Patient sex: M
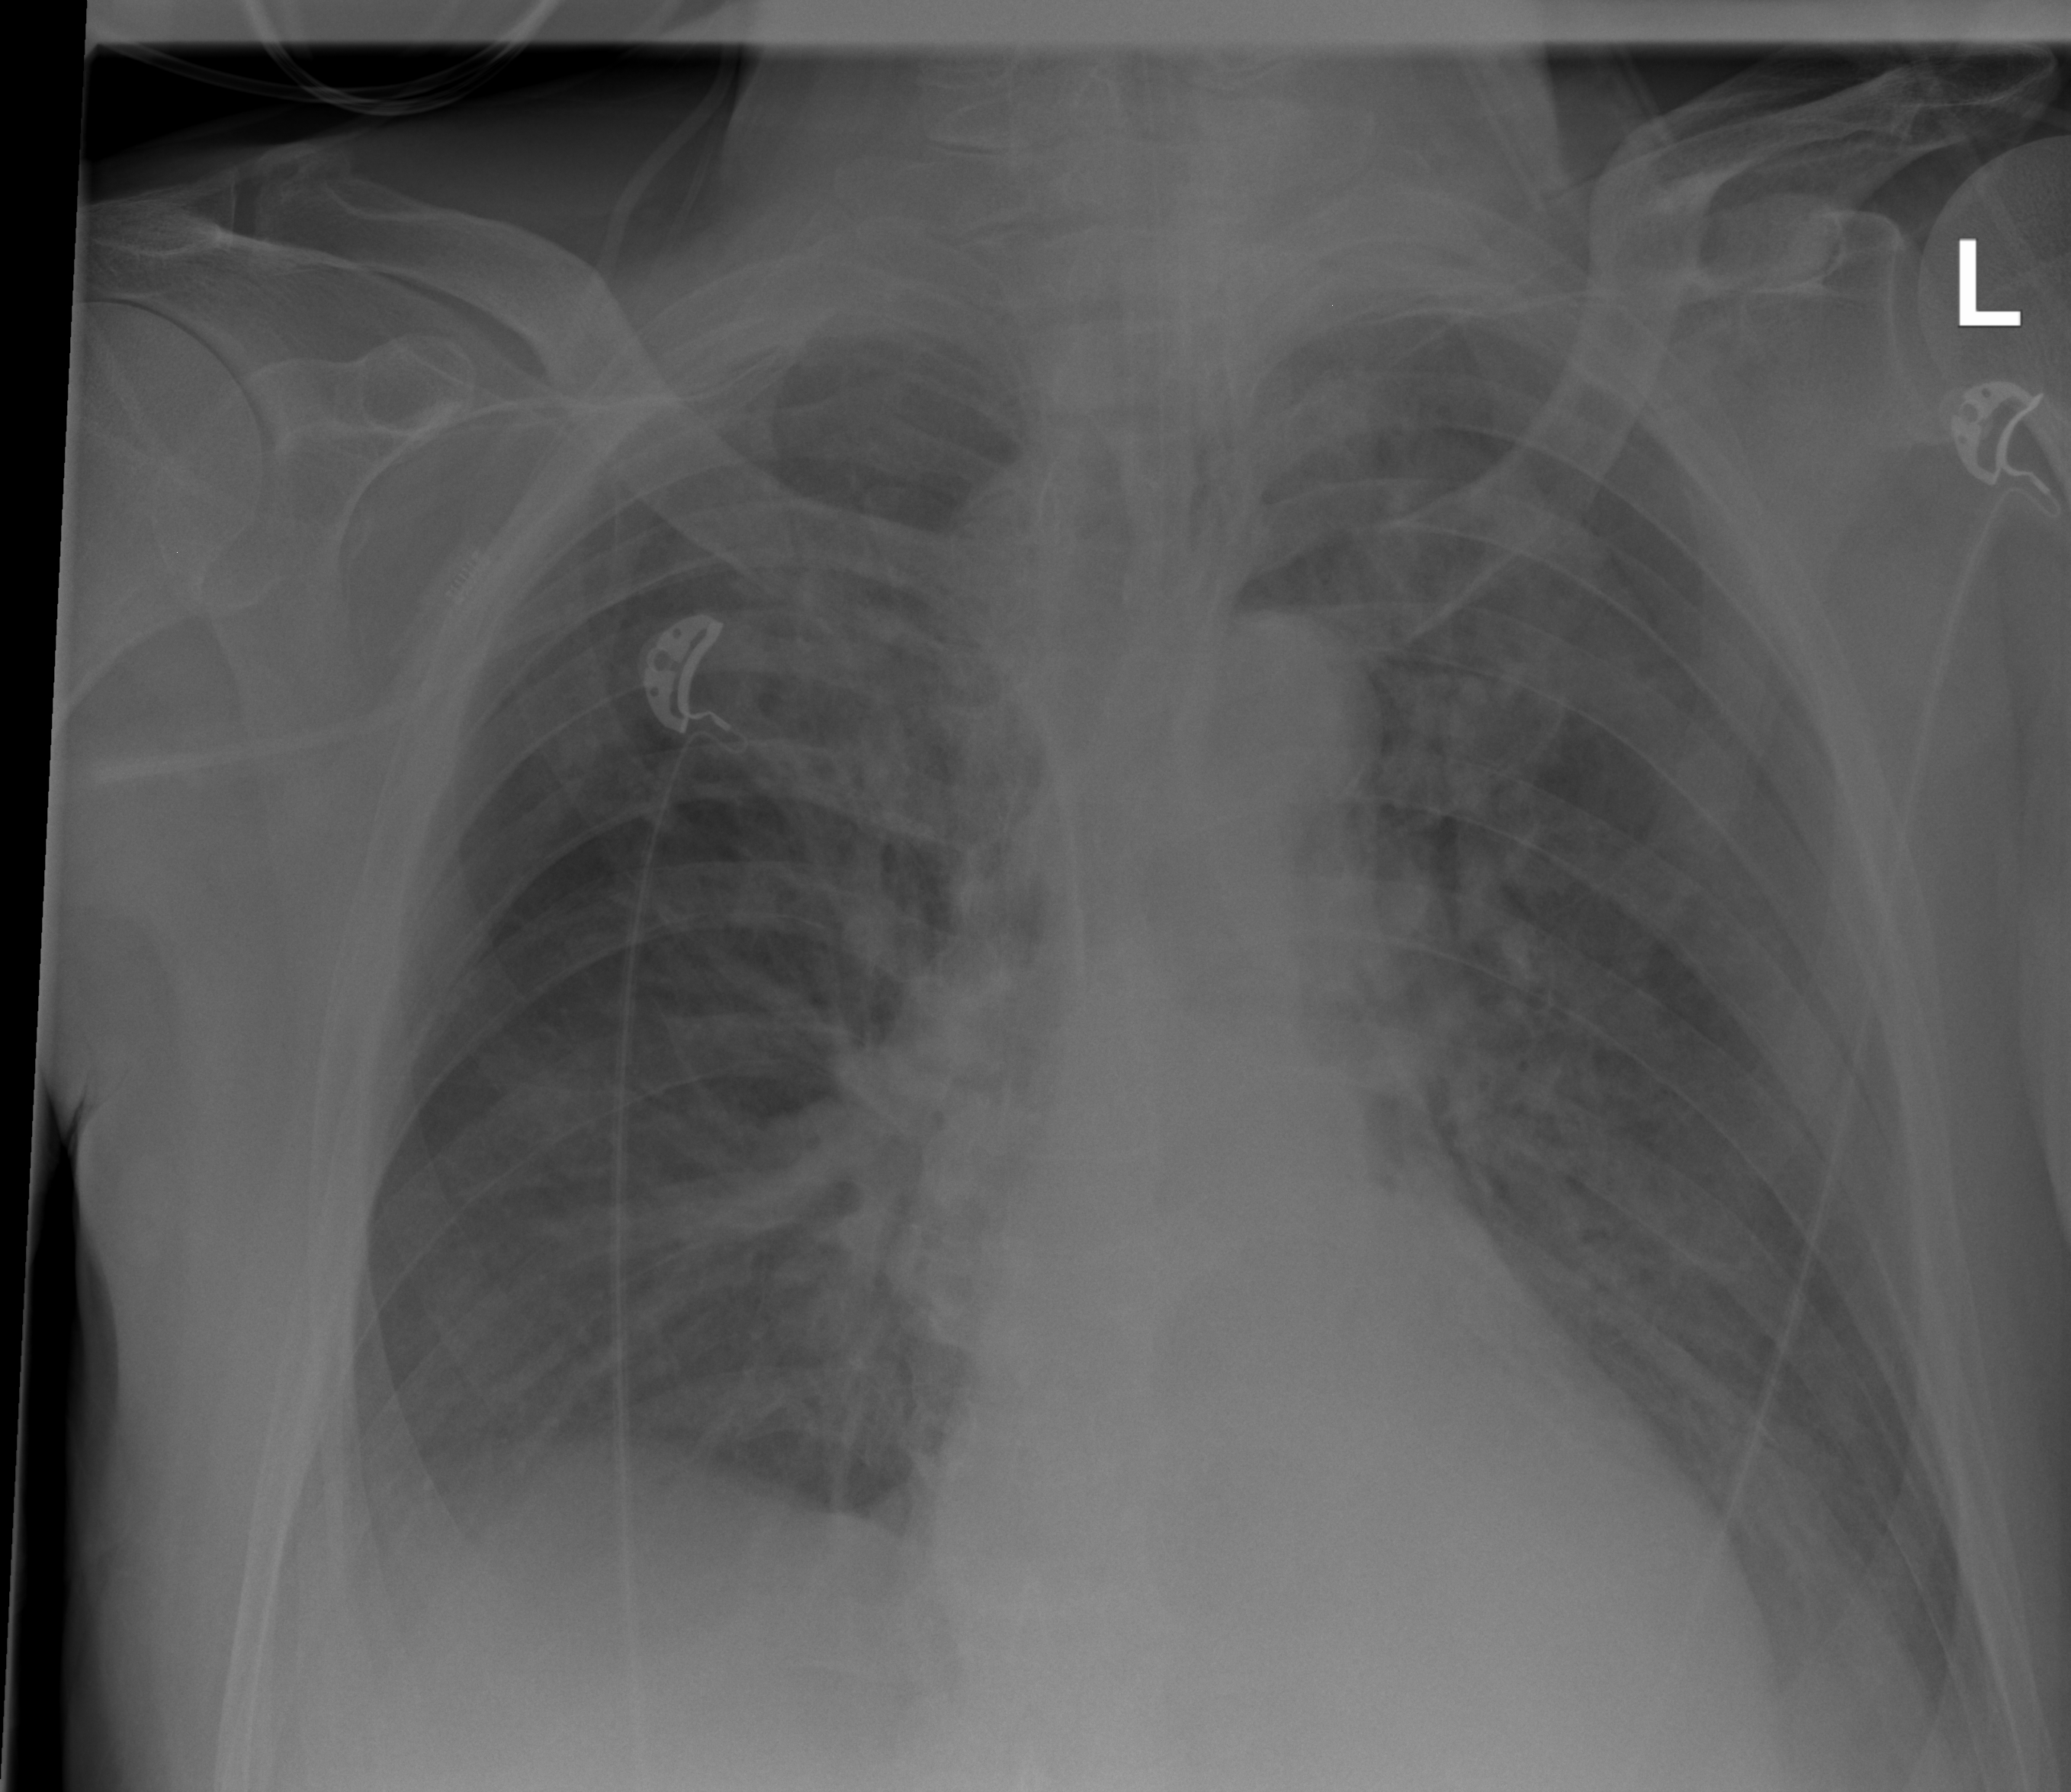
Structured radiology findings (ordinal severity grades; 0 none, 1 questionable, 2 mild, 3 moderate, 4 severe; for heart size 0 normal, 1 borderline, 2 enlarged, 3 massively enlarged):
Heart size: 1
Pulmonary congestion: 2
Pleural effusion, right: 2
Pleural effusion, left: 2
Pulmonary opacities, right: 2
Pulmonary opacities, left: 2
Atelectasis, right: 2
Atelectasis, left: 2